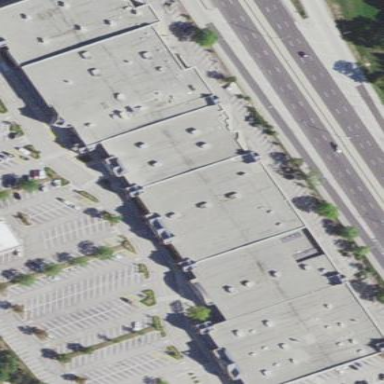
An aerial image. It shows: Retail building.